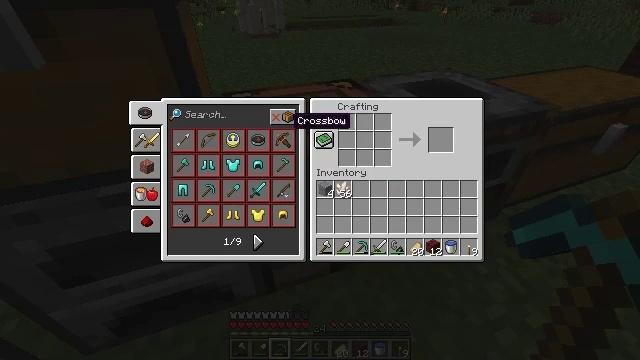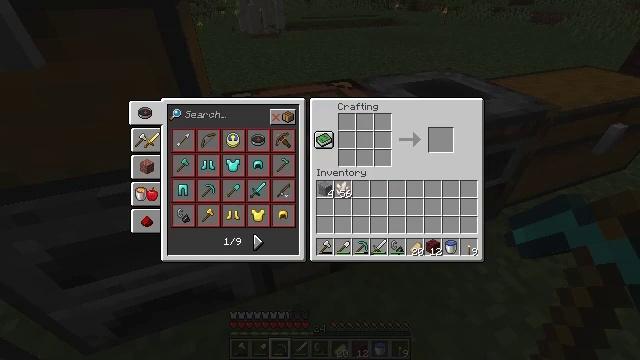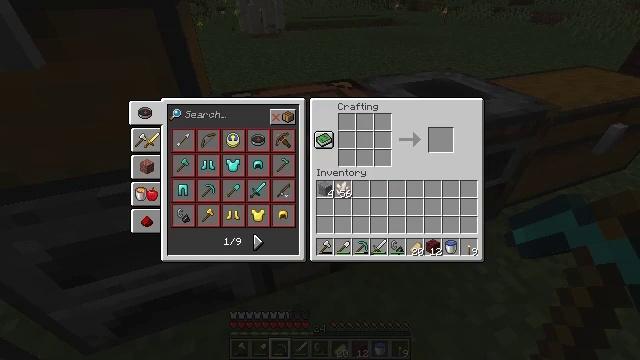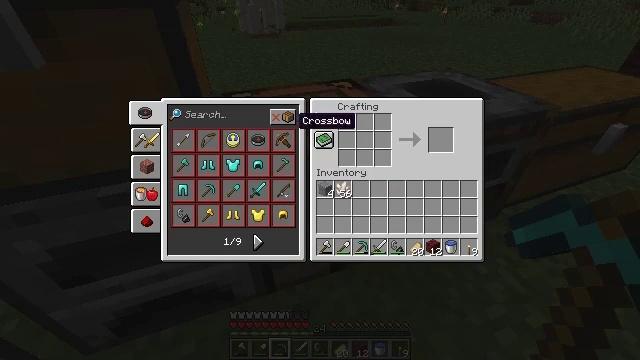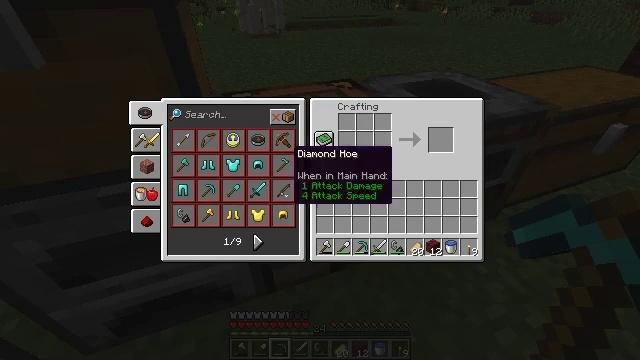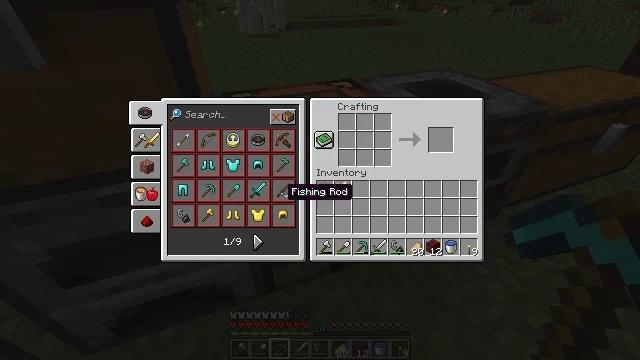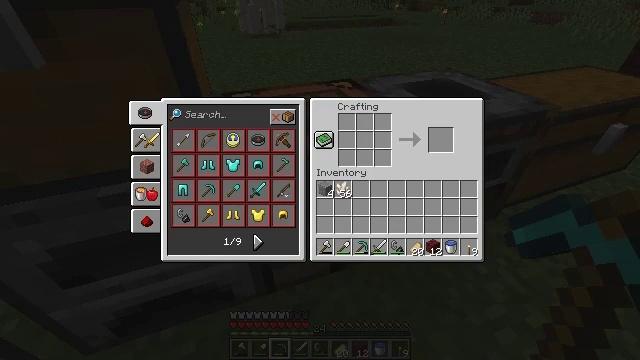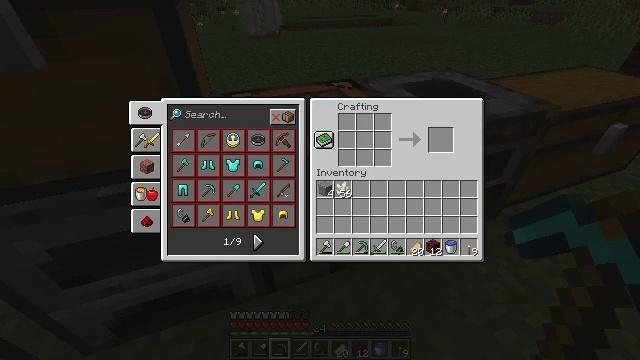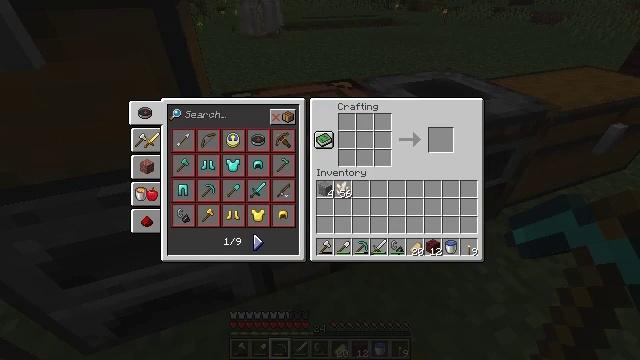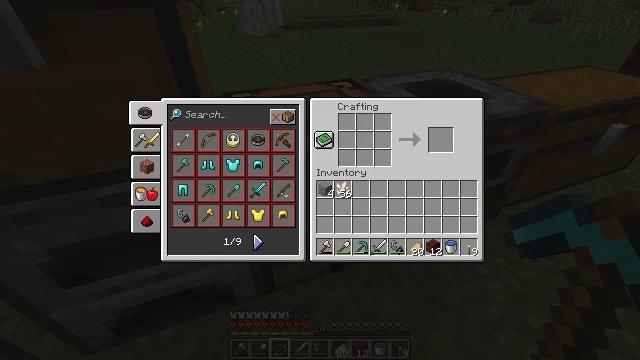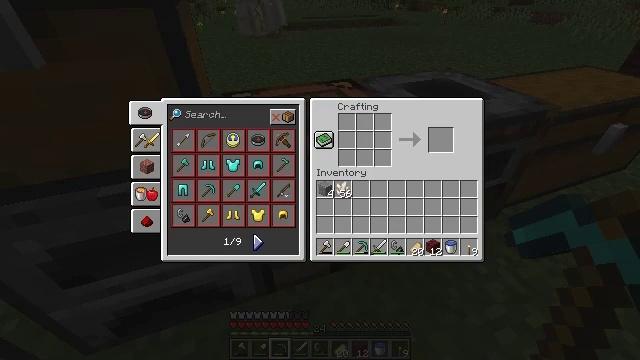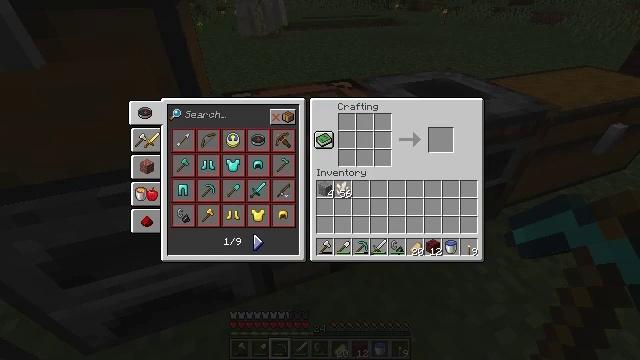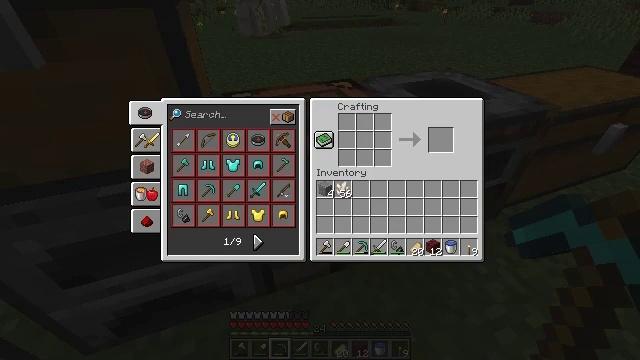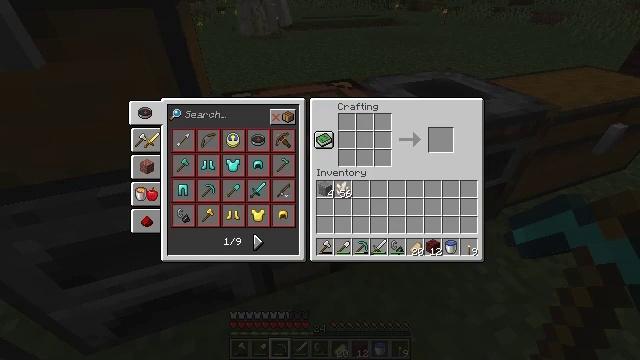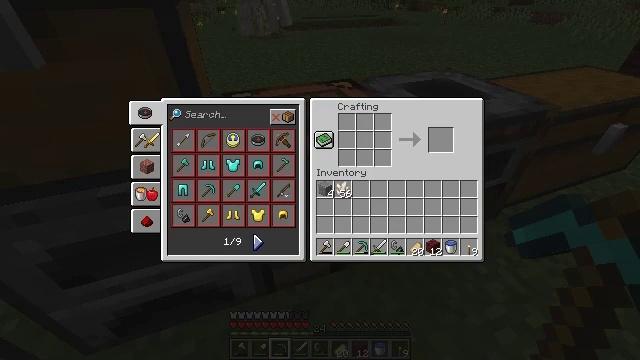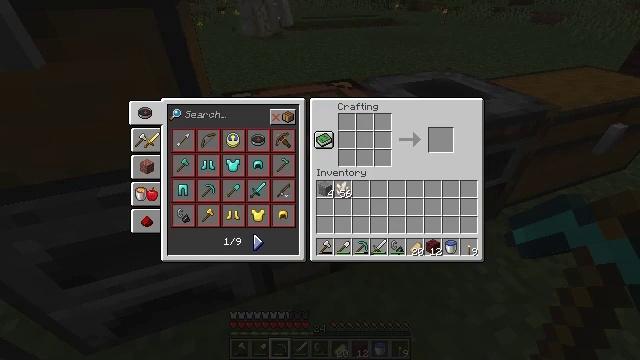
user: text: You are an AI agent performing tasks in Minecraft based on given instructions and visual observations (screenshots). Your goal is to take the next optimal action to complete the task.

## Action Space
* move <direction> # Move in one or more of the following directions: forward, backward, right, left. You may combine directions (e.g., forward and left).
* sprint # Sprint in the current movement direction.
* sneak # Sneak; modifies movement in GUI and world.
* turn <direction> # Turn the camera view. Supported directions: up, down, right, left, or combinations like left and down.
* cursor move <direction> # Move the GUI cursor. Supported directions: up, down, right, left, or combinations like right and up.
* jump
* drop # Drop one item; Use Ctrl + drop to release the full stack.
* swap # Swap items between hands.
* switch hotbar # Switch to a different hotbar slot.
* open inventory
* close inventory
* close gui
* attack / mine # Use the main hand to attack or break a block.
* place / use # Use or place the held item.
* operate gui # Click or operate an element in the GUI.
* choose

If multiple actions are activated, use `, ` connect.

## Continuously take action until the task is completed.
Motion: motion action
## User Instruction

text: Open the crafting table and craft stone stairs.
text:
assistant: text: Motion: no_op
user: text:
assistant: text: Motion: no_op
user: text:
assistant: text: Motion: no_op
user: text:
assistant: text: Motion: turn down
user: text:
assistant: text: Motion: turn down
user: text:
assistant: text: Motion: turn down
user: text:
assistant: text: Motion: turn down
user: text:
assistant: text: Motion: turn left
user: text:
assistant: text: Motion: turn left
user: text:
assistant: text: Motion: no_op
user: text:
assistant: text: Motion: no_op
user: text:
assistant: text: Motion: no_op
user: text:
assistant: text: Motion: no_op
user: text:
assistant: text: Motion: no_op
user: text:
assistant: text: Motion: no_op
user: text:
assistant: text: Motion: no_op
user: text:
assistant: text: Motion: no_op
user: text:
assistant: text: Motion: no_op
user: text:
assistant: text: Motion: attack / mine
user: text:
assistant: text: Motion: attack / mine
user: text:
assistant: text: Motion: attack / mine
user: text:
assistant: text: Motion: no_op
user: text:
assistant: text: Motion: no_op
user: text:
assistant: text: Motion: no_op
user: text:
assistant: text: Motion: no_op
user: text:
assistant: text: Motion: no_op
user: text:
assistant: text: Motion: no_op
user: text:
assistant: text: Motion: no_op
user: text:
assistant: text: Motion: no_op
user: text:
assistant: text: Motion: no_op